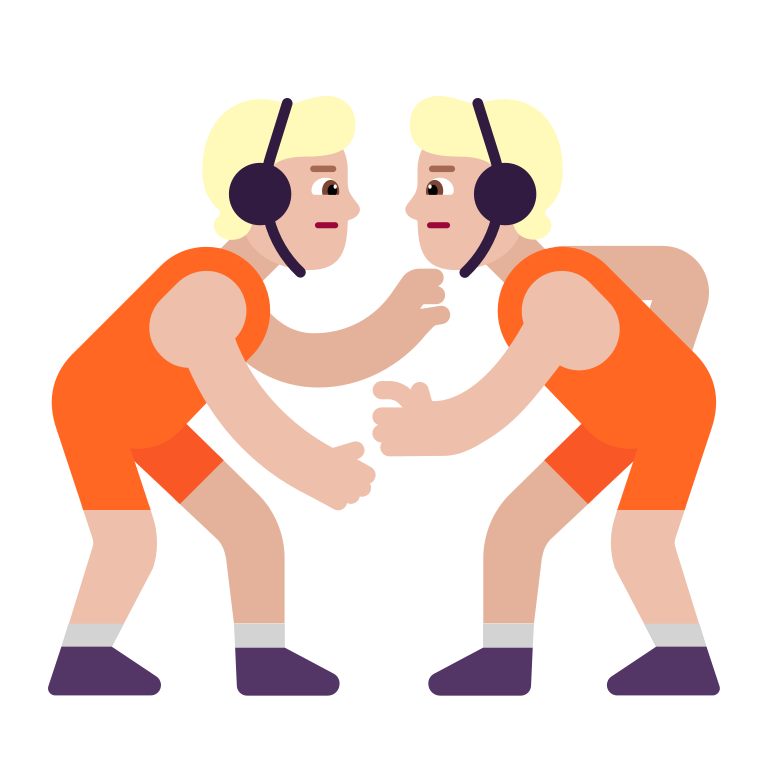
person wrestling flat  light